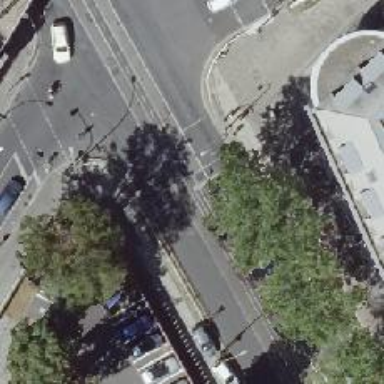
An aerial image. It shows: Road with traffic signals.